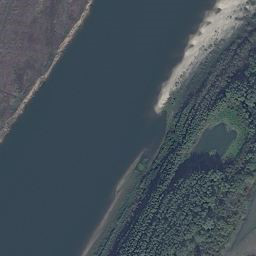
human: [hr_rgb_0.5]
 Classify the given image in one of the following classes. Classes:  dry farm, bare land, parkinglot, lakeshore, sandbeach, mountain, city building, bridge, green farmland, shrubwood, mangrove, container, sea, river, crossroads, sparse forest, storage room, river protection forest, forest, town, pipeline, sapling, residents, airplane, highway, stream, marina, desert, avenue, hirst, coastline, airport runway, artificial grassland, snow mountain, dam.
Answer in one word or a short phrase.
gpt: river